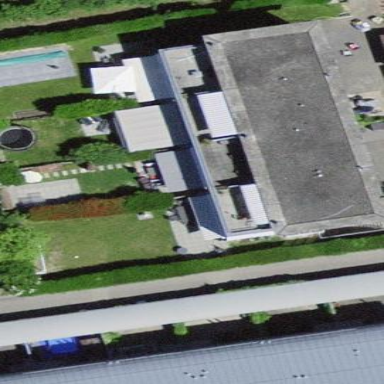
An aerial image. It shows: Terrace building.